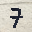
Label: 7